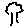
Label: tree